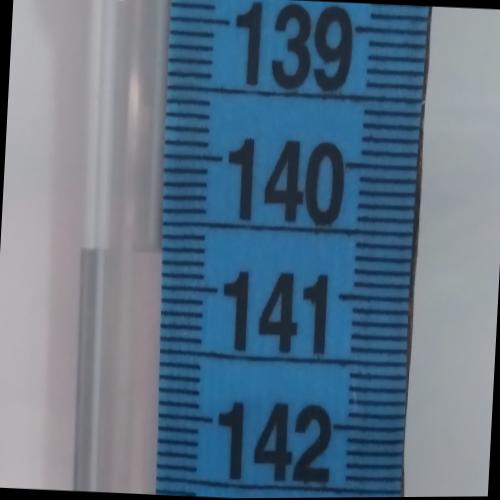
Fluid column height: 140.7 cm